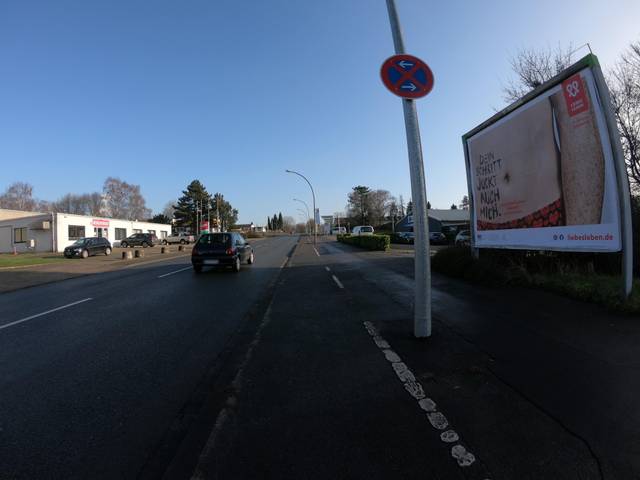
Region: Germany
Coordinates: 51.559, 6.943